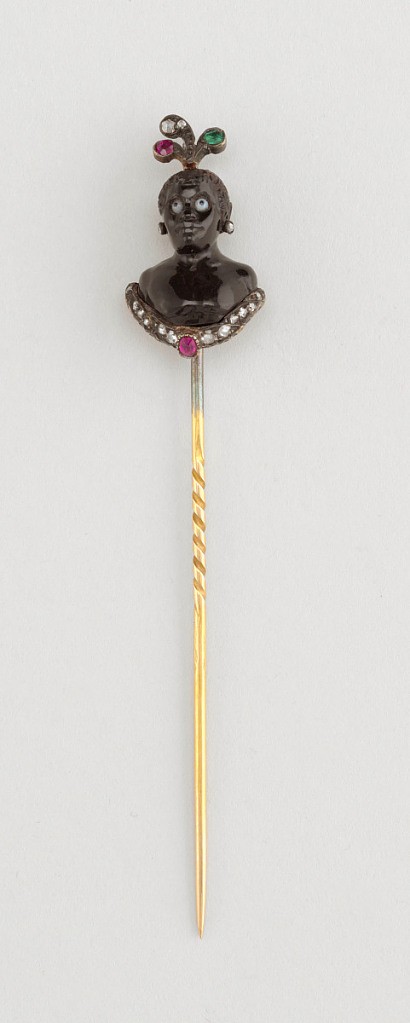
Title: Stickpin with Bust of Moor
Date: late 19th century
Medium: onyx, gold, paste (glass), glass
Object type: stickpin
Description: Design of a human head and shoulders, perhaps in black glass, representing a Moor with feathers on head, paste jewels in ears and around gold setting.